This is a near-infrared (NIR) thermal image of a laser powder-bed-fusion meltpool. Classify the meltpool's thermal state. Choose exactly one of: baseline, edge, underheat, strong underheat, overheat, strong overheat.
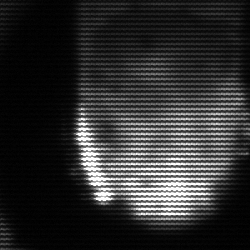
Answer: baseline